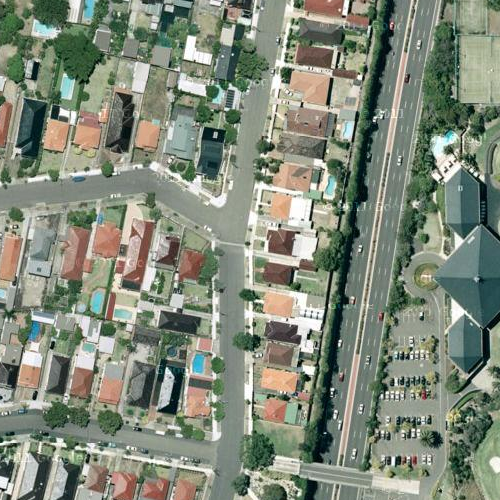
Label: sydney